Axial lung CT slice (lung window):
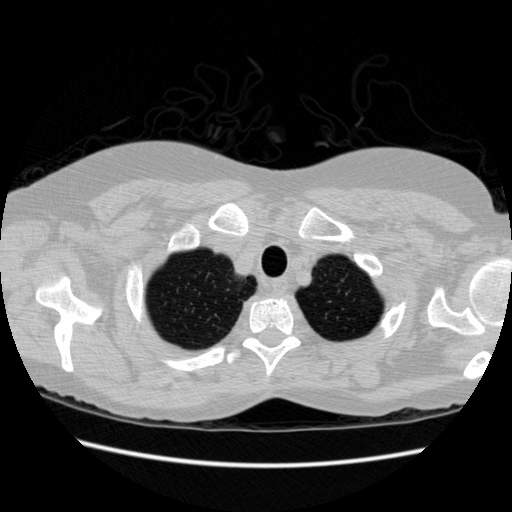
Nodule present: no